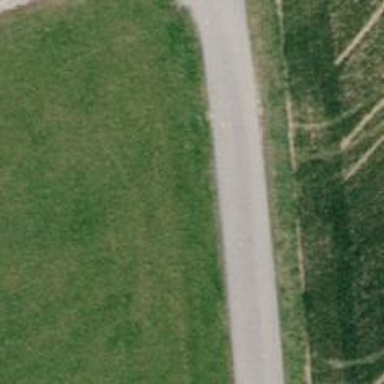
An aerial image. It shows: Cycleway.